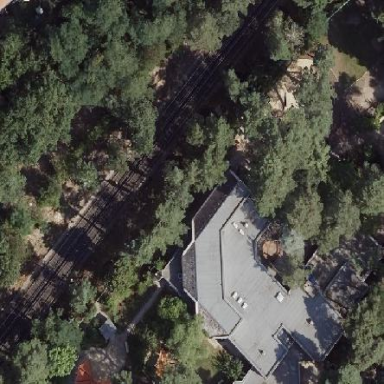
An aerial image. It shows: Part of building.